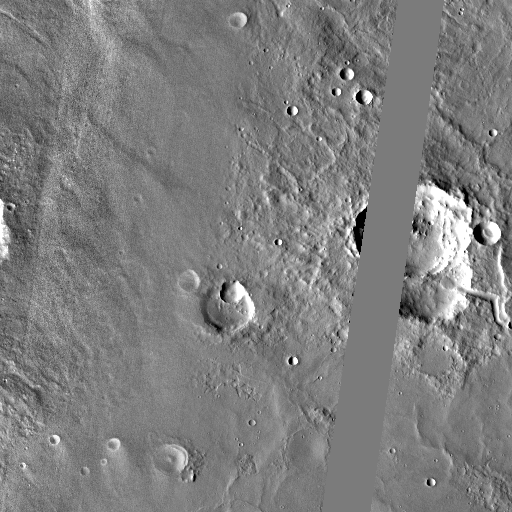
Crater classes present: Background, Other, Layered, Buried